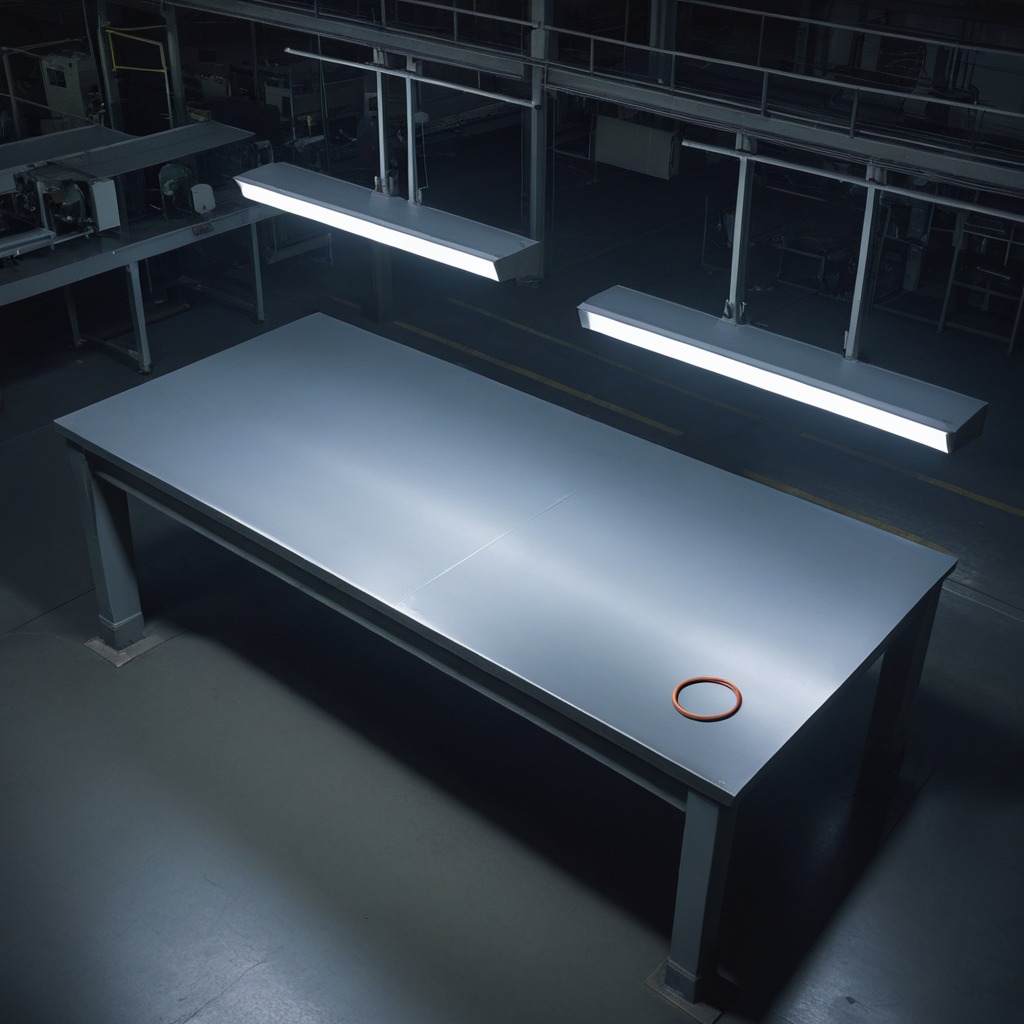
A rubber O-ring is lying on the clean empty table in a basement in the evening.